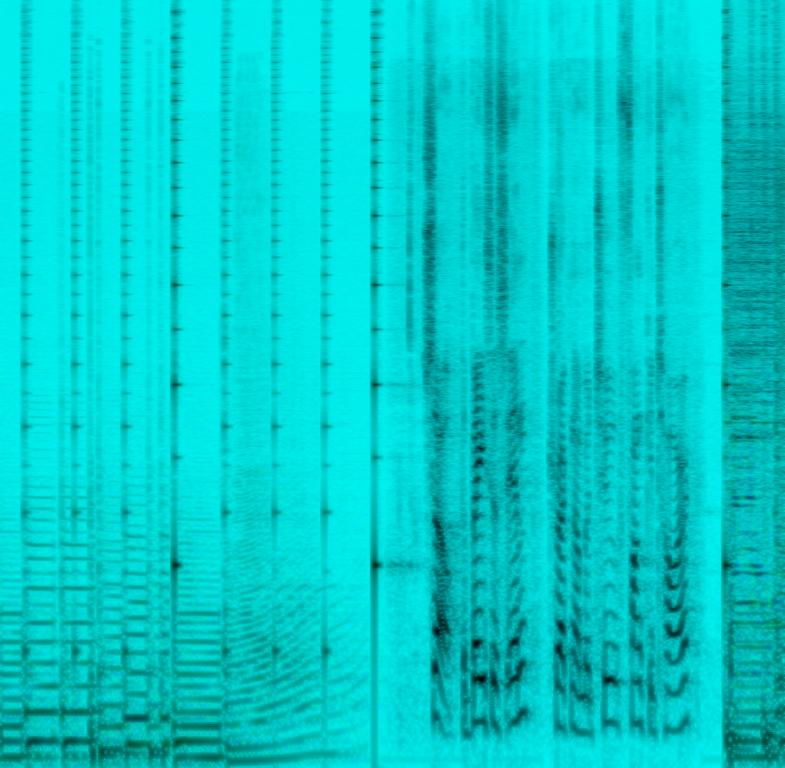
This music is an energetic instrumental.  The tempo is fast with a synthesizer groove followed by instructions in a male voice and with another synthesiser groove. This is a synthesiser, demonstration, review or tutorial on how to add layers to a sound track.  The music is energetic, youthful, enthusiastic, high-spirited , funky and pulsating.